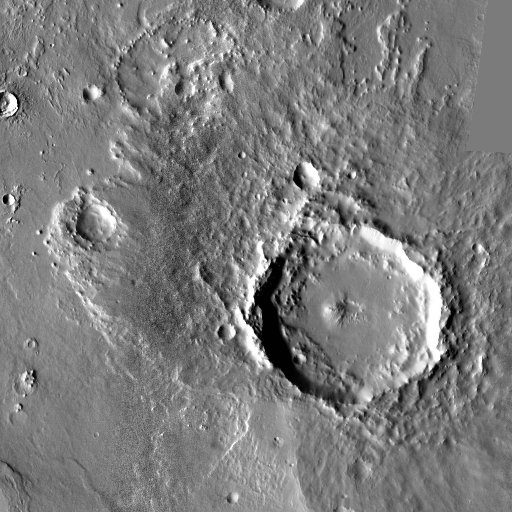
Crater classes present: Background, Other, Layered, Buried, Secondary